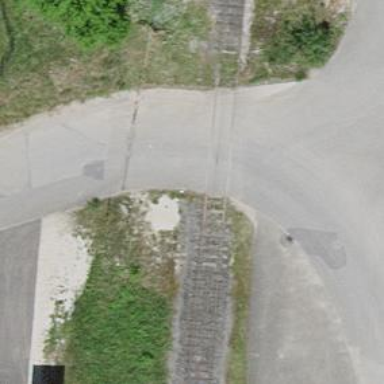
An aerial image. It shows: Railway level crossing.